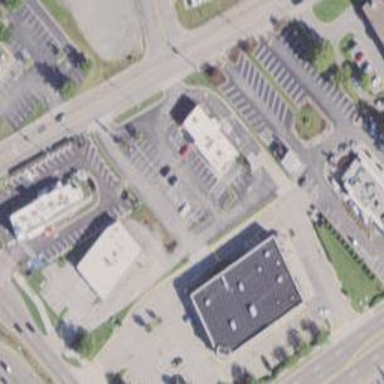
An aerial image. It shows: Retail area.